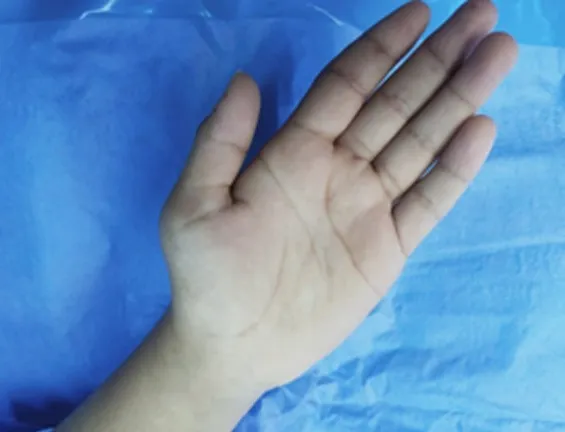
amyotrophy in thenar muscles.
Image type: medical_photograph (other_medical_photograph)